Interaction volume radius: 5 \u00c5
Interaction volume height: 25 \u00c5
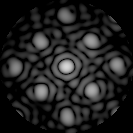
Disorder parameter: 0.1863